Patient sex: F
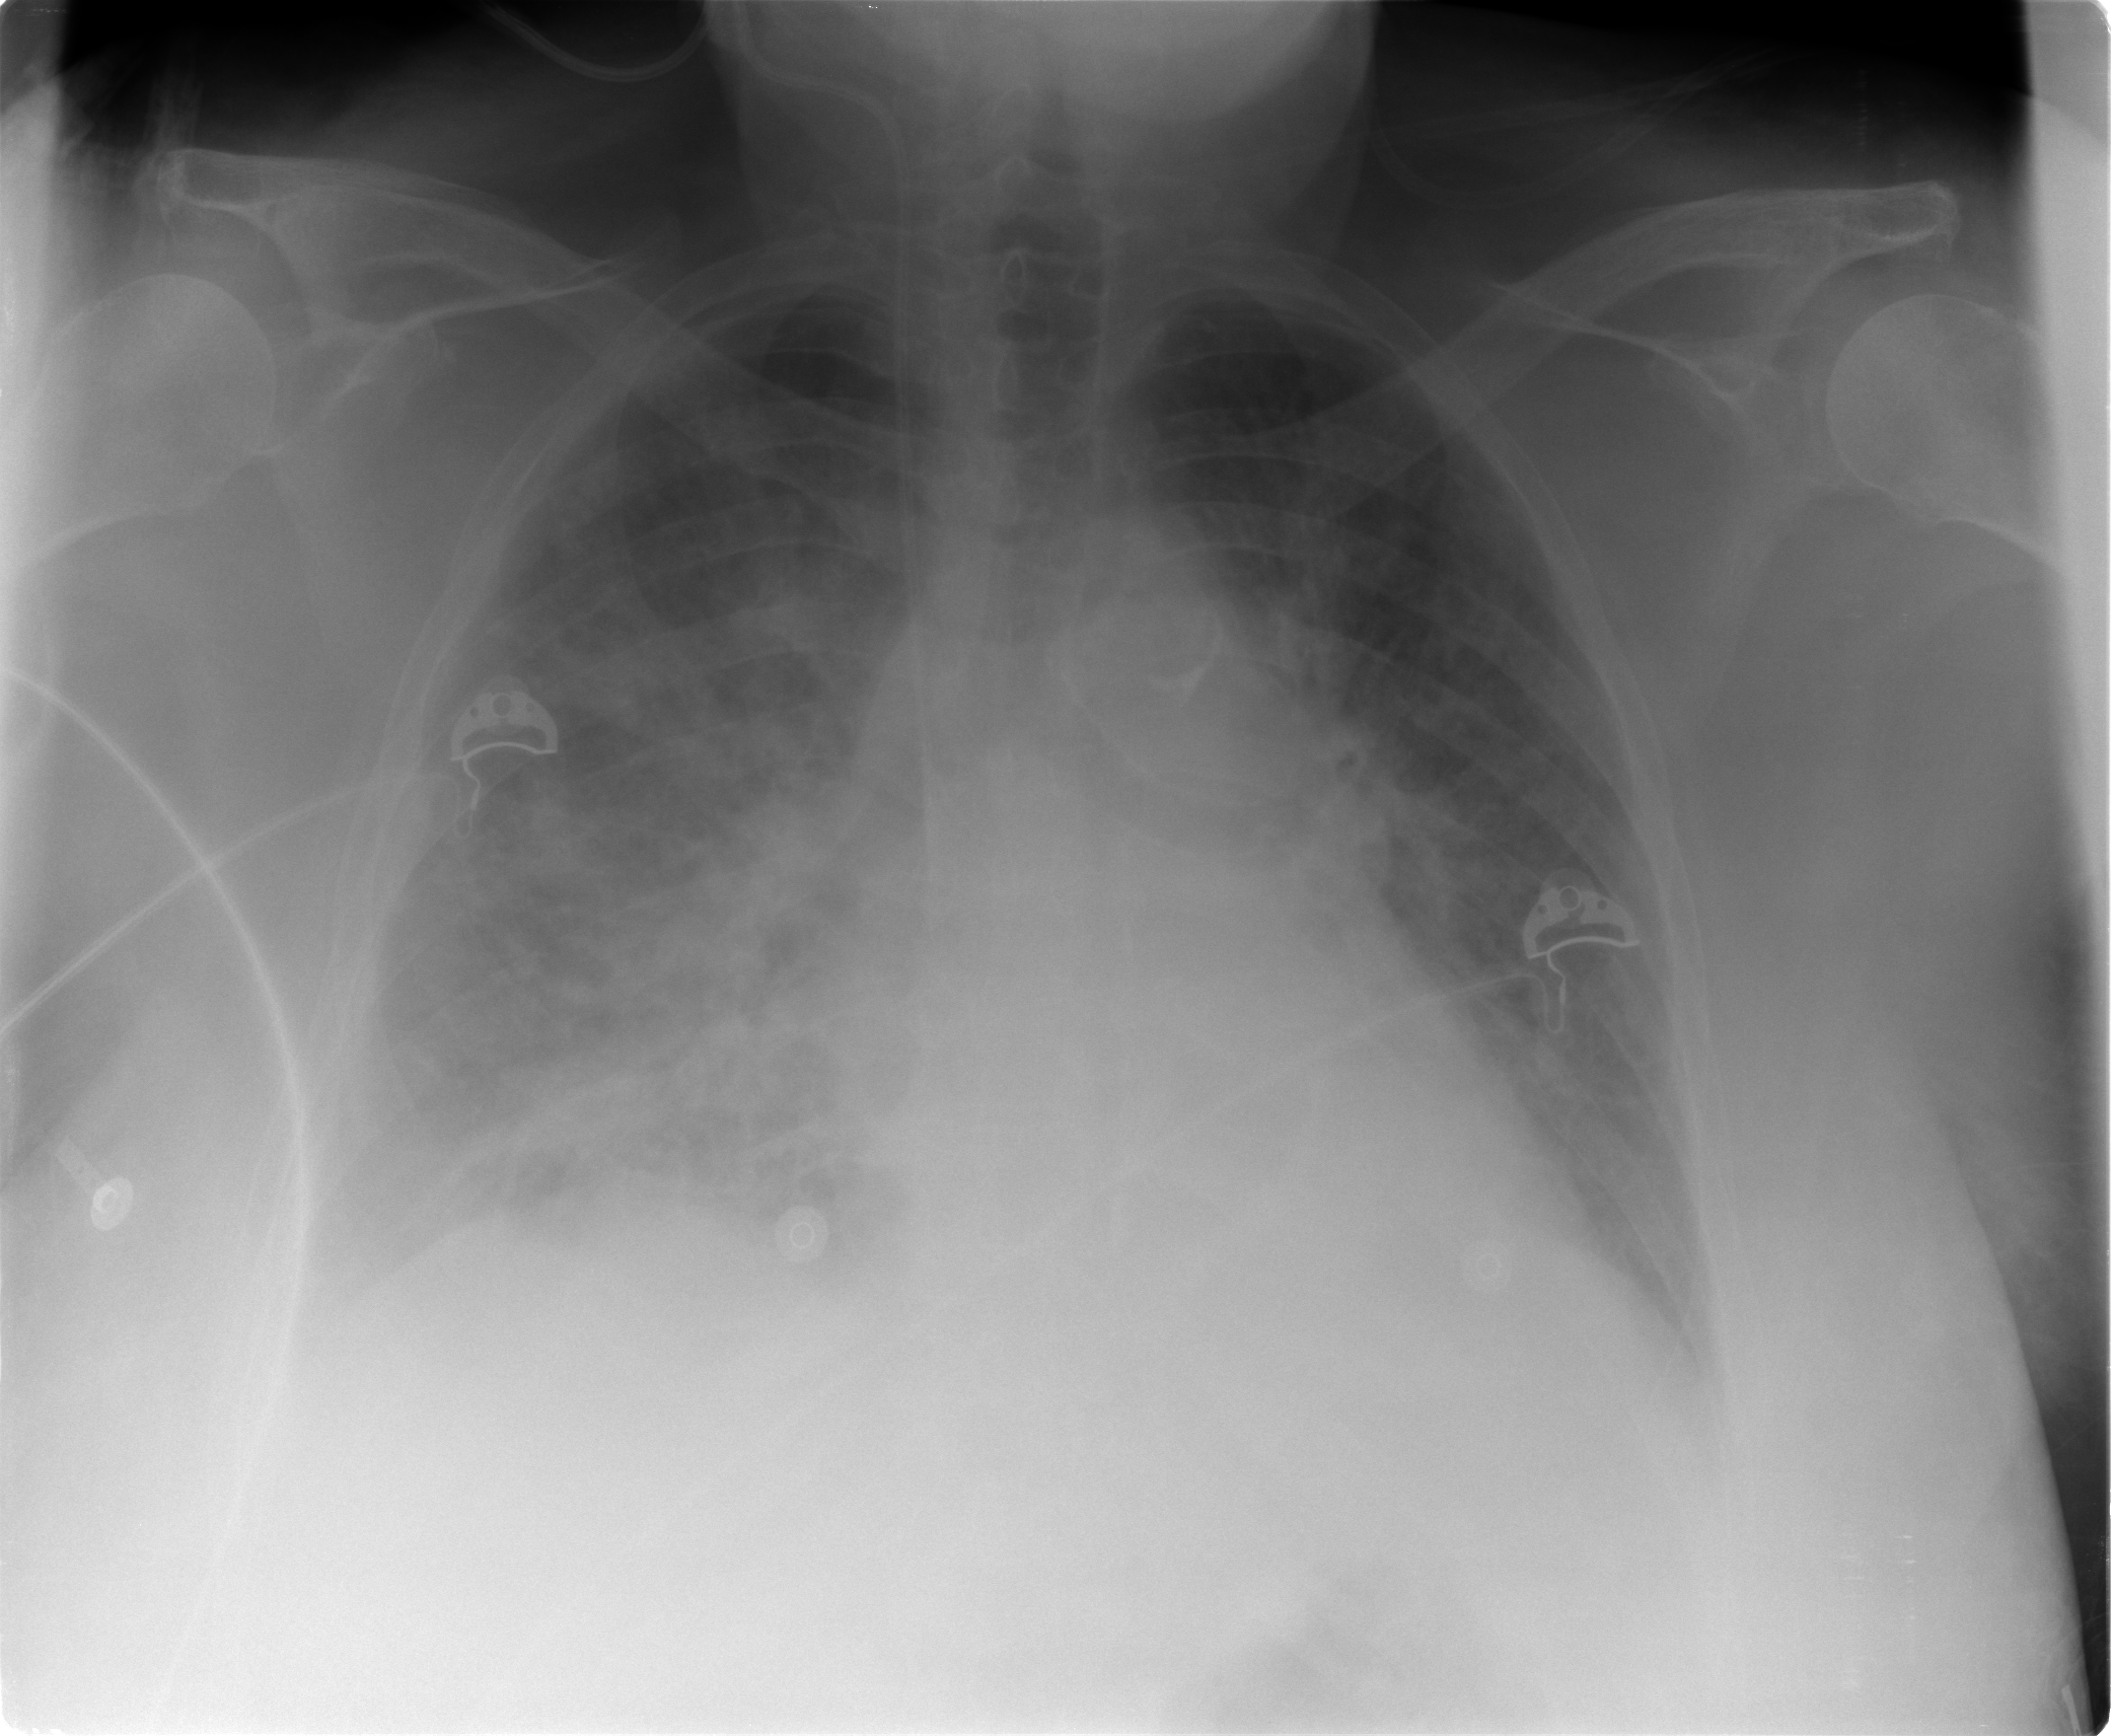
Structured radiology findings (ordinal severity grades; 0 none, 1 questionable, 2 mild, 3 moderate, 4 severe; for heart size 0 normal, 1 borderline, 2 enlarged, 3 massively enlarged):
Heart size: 1
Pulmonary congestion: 2
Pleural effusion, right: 2
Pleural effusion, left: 2
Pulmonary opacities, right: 1
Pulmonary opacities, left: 1
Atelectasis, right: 3
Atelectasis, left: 2